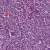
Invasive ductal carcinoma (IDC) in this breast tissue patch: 1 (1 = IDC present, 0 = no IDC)